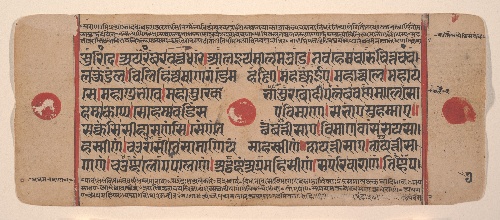
Date: 15th century
Object type: Folio
Classification: Paintings
Medium: Ink, opaque watercolor, and gold on paper
Culture: India (Gujarat)
Dimensions: 4 3/8 x 10 5/8 in. (11.1 x 27 cm)
Department: Asian Art
Credit line: Rogers Fund, 1955
Accession year: 1955
Repository: Metropolitan Museum of Art, New York, NY